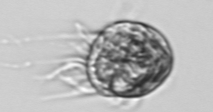
Label: Ciliophora